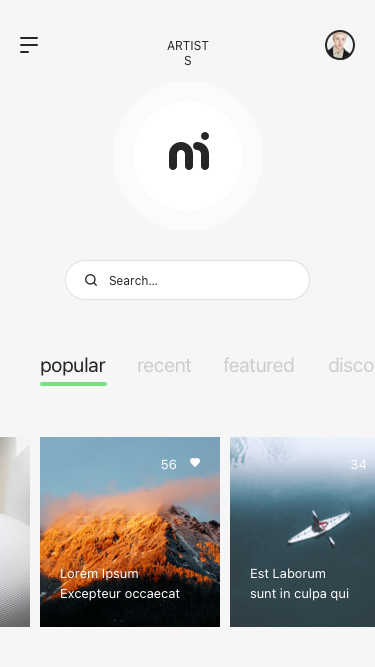
Text in this UI design:
Artists
popular
recent
featured
discover
34
Est Laborum
sunt in culpa qui
56
Lorem Ipsum
Excepteur occaecat